Question: I have two different forms on my home page: one for logins and one for registrations. As you can see from the code, the forms have inputs with different names:
'''
<h3> Log In </h3>
<form action="/login/" method="POST" class="form-vertical" style="padding-top: 5px">
<input id="id_login_username" type="text" name="login_username" maxlength="25" />
<input type="password" name="login_password" id="id_login_password" /><br>
<button type="submit" class="btn btn-info">Login</button>
</form>
<h3> Sign Up <small>(It's free!)</small></h3>
<form action="/register/" method="POST" class="form-vertical" style="padding-top: 5px">
<input id="id_register_username" type="text" name="register_username" maxlength="25" />
<input type="text" name="register_email" id="id_register_email" />
<input type="password" name="register_password" id="id_register_password" />
<input type="password" name="register_password2" id="id_register_password2" /><br>
<button type="submit" class="btn">Submit</button>
</form>
'''
Which renders to this in Chrome:

What can be causing this? And how can I fix it?
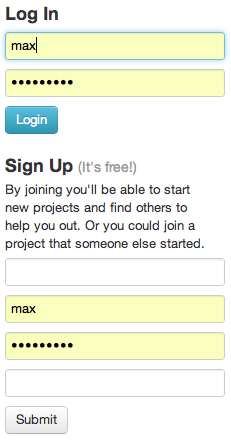
Answer: It appears a similar question has been asked before:
<URL>
There is an attribute you can use in form fields.
'''
<input id="id_login_username" type="text" name="login_username" maxlength="25" autocomplete="off" />
'''